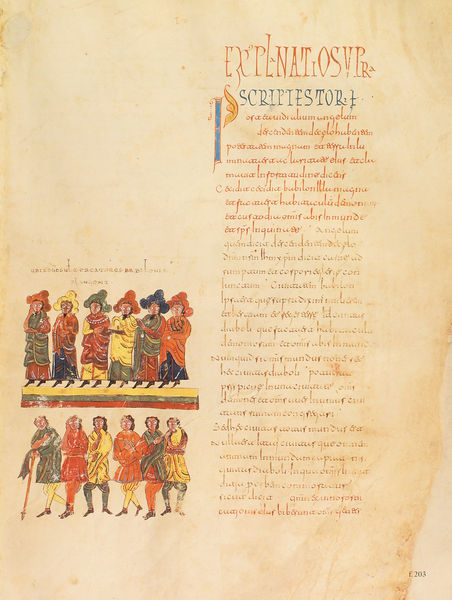
Titel: Beatus-Manuskript
Künstler: Magius
Institution: New York, Pierpont Morgan Library
Schlagwörter: gruppe, menschen, männer, zeichnung, bild, papier, figuren, buch, text, buchstaben, zwölf, latein, skript, e, script, buchstqben, scriptestori